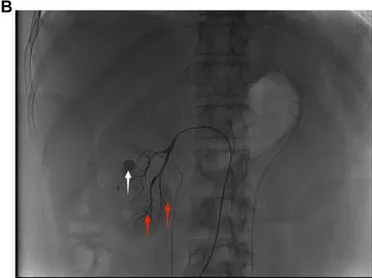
(B) Angiography of the right renal artery. Red arrows show active extravasation of multiple subsegmental arteries supplying the lower pole. White arrow indicates pseudoaneurysm formation (September 19, 2022, day 16 of admission).
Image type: radiology (x_ray)